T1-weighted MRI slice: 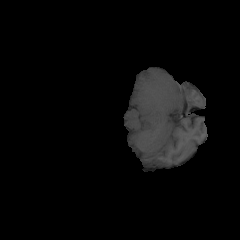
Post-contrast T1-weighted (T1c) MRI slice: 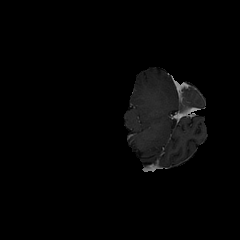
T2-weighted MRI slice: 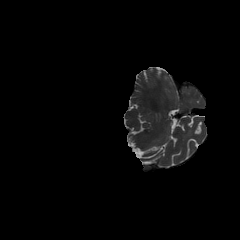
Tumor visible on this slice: no